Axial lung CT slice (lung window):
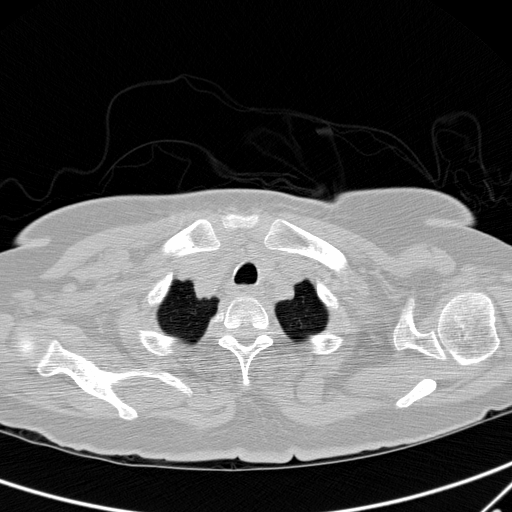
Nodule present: no